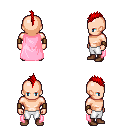
a pixel art fantasy rpg character, male body template, human, light skin, pink cape, white pants, red mohawk hairstyle, leather bracers, brown shoes, four views (front, back, left, right), 2x2 character sprite sheet, small pixel art, hard edges, no anti-aliasing